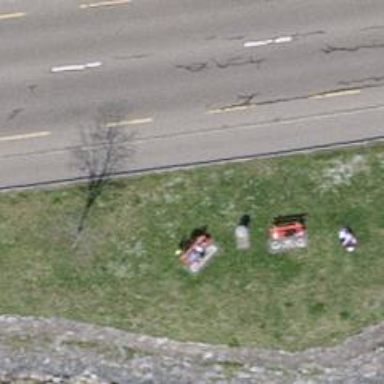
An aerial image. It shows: Red bench.